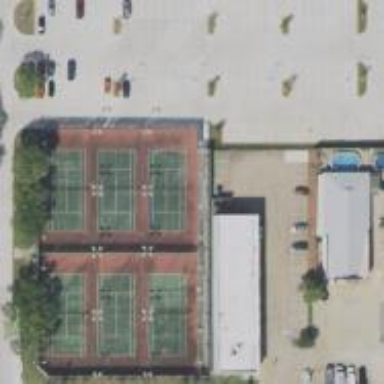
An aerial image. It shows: Concrete tennis court in leisure land pitch.